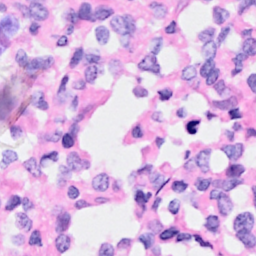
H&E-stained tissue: Breast